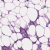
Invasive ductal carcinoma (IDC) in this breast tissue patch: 1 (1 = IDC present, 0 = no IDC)